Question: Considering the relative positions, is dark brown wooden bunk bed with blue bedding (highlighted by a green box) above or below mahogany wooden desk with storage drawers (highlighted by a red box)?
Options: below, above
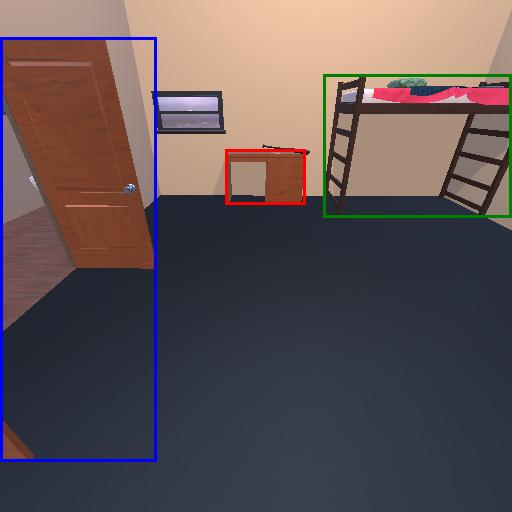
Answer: below